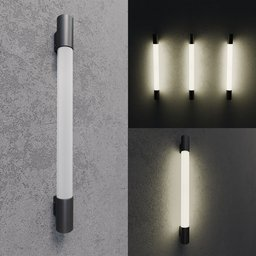
Label: lighting